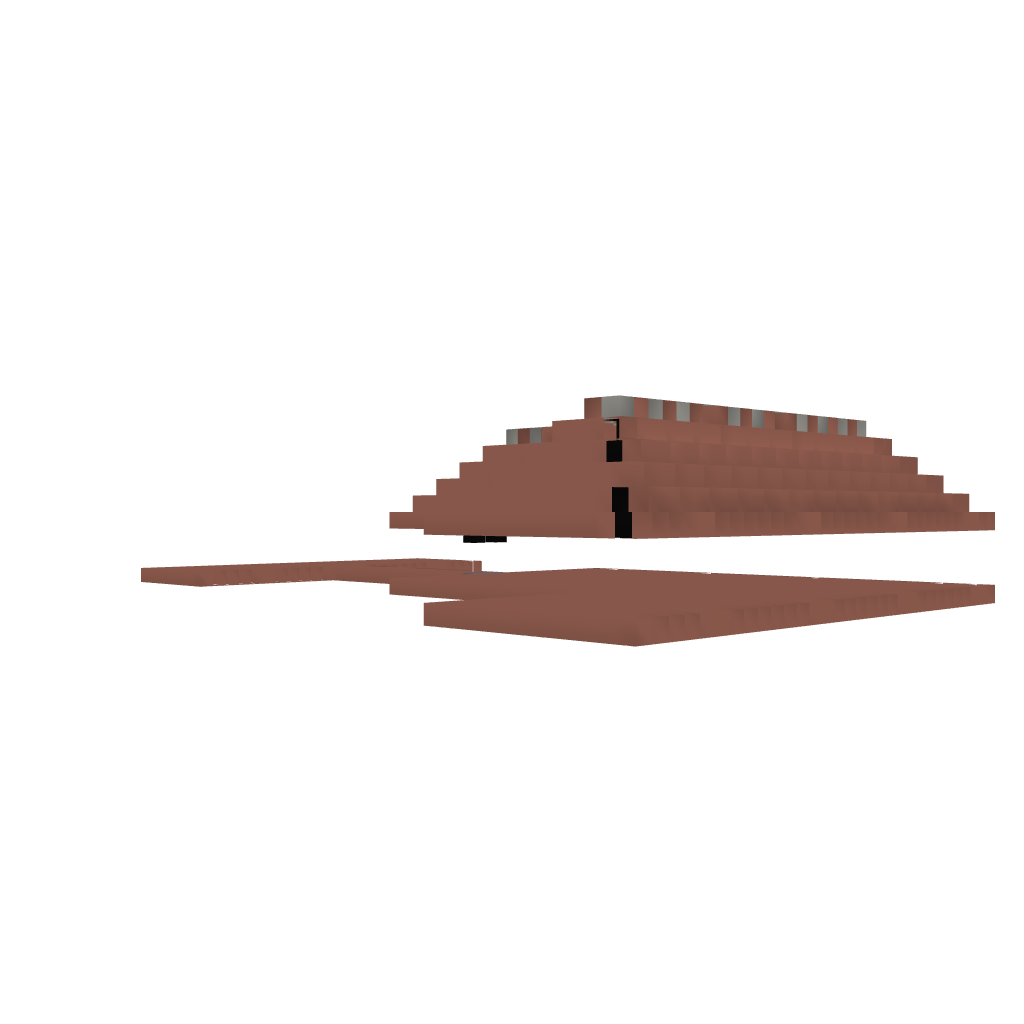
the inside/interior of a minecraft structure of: Brick mansion